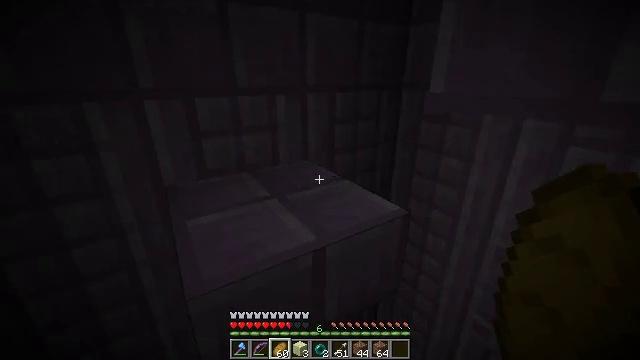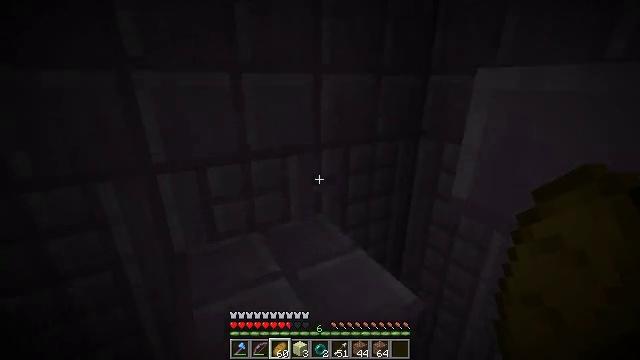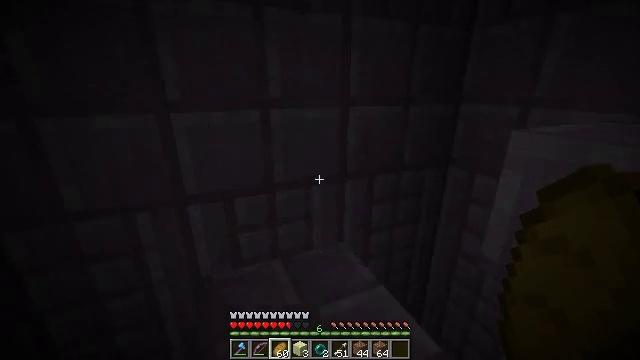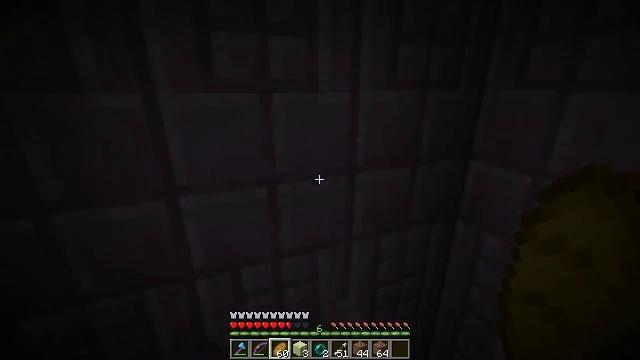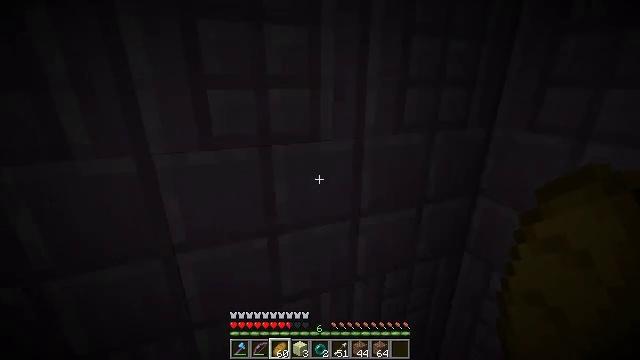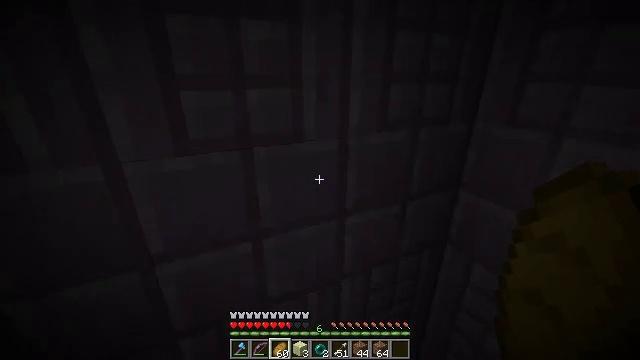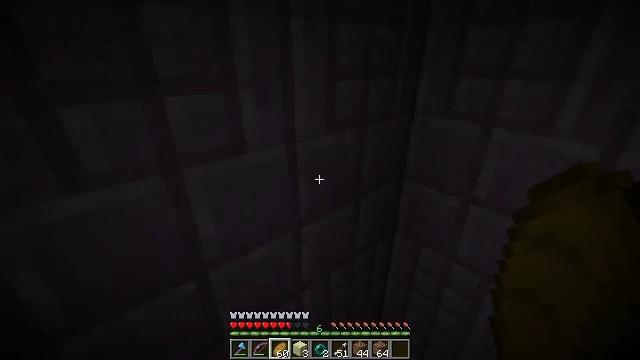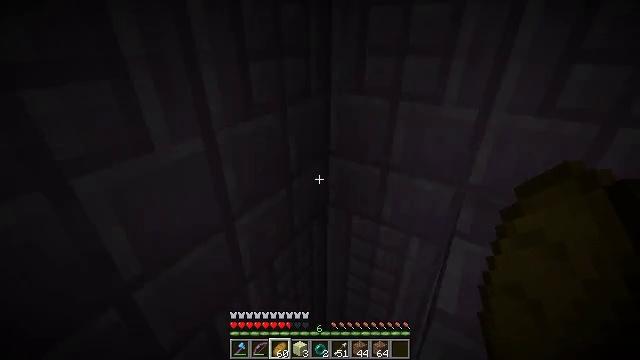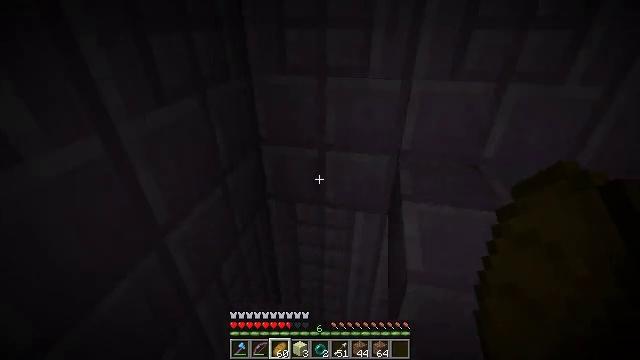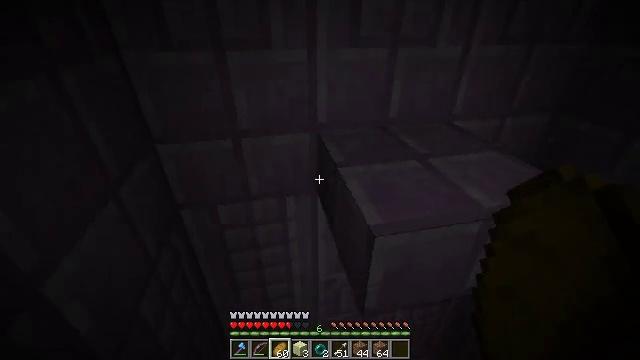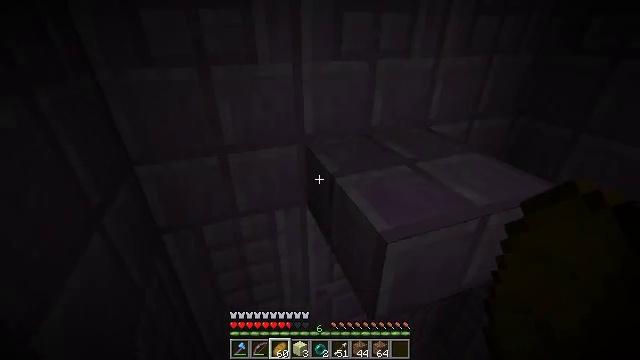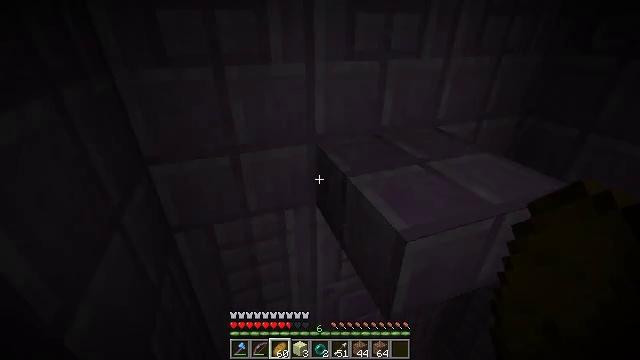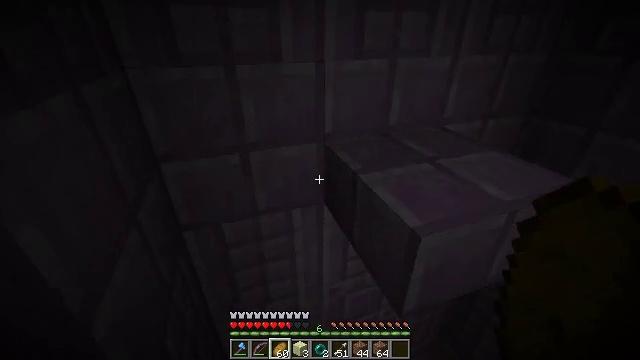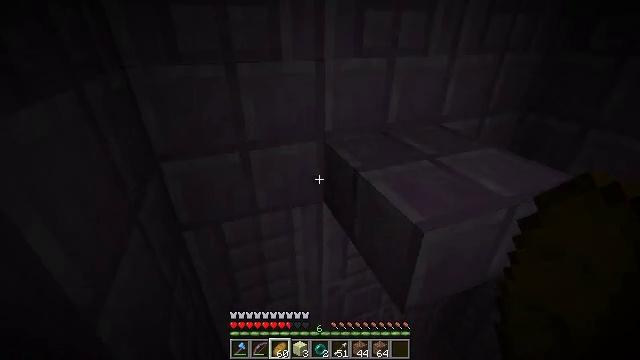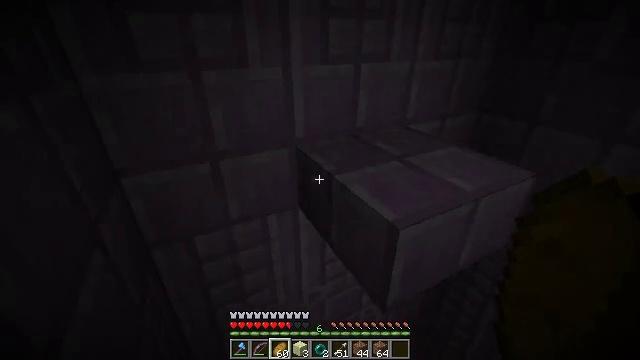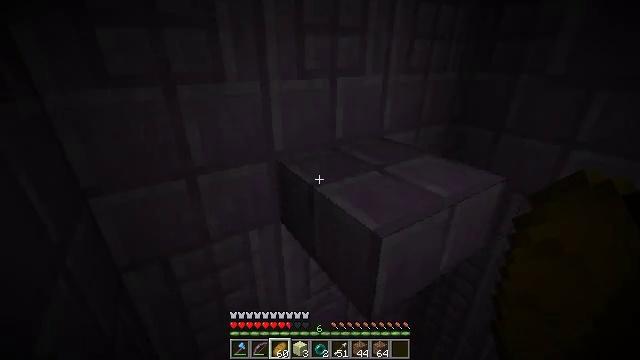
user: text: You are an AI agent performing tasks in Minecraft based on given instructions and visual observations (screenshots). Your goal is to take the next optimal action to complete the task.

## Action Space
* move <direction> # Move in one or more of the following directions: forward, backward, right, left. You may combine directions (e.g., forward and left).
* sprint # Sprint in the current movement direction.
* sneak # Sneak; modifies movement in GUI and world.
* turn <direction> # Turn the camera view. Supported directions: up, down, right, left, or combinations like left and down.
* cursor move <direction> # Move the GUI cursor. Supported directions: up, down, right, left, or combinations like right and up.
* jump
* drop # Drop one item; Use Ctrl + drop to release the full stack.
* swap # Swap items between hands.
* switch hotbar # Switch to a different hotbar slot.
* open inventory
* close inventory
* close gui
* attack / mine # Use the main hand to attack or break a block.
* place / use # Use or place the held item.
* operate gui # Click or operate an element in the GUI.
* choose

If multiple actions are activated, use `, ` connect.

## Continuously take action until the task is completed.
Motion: motion action
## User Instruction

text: Break the purpur slab from a structure.
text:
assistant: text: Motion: move forward, turn left, jump
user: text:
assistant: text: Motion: move forward, turn left and up, jump
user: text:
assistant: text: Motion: move forward, turn left, jump
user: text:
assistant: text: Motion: move forward and move left, jump
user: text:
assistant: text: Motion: move forward and move left, turn right and down
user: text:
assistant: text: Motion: move forward and move left, turn right and down
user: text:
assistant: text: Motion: move forward and move left, turn right and down
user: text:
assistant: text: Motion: turn right and down
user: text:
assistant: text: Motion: turn right
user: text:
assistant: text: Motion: turn right and up
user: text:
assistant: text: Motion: no_op
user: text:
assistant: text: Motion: no_op
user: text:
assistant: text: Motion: turn right
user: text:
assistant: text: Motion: turn right and up
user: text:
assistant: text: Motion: turn right and up
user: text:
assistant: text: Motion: turn right and up
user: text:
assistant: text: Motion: turn right and up
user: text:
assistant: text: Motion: turn right
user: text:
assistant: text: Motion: move forward, jump
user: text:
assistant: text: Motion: move forward, jump
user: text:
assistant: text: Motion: move forward, jump
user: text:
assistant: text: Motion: move forward, jump
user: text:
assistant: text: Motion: move forward, turn right
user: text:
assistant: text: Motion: move forward, turn right and down
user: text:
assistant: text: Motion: move forward, turn right and down
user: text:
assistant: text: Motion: move forward, turn right and down
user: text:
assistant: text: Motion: turn right
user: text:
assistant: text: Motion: no_op
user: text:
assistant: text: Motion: no_op
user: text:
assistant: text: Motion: no_op